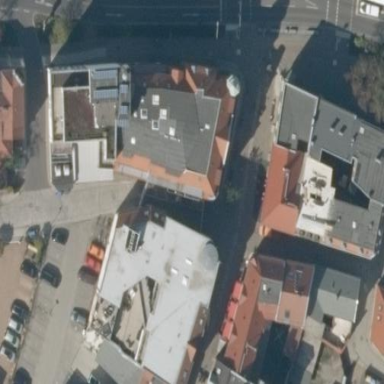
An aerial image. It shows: Commercial building.